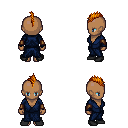
a pixel art fantasy rpg character, female body template, human, dark skin, blue robe, white pants, dark blonde mohawk hairstyle, leather bracers, black shoes, four views (front, back, left, right), 2x2 character sprite sheet, small pixel art, hard edges, no anti-aliasing